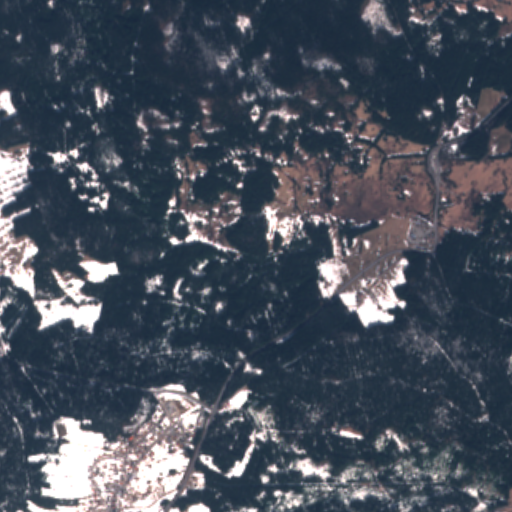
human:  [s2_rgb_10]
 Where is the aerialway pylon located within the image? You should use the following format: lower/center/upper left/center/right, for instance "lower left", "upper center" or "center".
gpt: The aerialway pylon is located in the lower left of the image.
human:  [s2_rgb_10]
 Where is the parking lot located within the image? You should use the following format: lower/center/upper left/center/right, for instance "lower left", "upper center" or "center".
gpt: The parking lot is located in the upper right of the image.
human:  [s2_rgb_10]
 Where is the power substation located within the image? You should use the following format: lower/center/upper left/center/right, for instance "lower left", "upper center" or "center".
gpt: The power substation is located in the lower left of the image.
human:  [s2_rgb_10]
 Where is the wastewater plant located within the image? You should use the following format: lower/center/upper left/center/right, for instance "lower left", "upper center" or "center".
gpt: The wastewater plant is located in the lower center of the image.
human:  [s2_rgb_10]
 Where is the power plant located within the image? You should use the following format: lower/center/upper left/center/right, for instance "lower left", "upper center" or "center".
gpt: There is no power plant in the image.